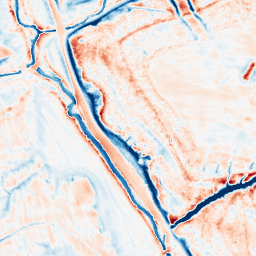
Category: edge_preserving
Decomposition family: anisotropic_diffusion
Decomposition parameters: iterations: 50
kappa: 10
gamma: 0.2
Upsampling method: regularized
Upsampling parameters: scale: 2
lambda_reg: 0.01
Upsampling scale: 2